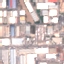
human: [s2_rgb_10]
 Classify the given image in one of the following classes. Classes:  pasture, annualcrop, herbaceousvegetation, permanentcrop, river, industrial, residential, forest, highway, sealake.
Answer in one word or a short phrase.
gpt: Industrial